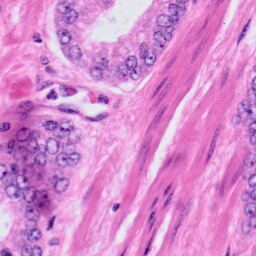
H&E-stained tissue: Prostate